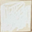
Piece: xx